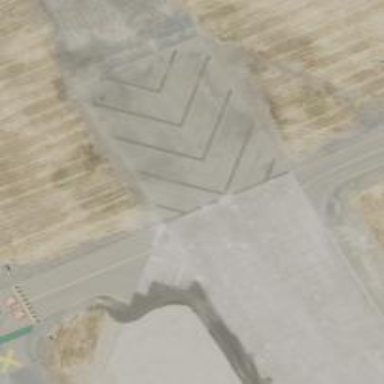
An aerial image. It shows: View of taxiway at the airport.